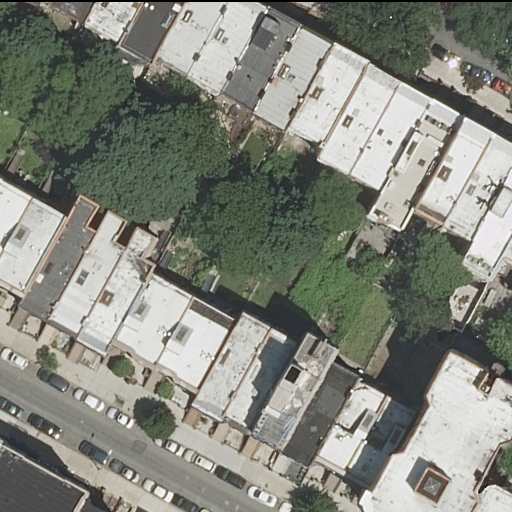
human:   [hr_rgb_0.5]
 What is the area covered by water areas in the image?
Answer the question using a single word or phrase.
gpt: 0m2

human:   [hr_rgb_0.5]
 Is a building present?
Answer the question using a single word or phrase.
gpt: yes

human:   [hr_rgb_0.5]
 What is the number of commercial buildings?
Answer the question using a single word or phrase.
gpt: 0

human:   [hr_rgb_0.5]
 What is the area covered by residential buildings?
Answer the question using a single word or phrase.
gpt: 3814m2

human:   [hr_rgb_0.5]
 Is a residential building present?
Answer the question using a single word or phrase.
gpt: yes

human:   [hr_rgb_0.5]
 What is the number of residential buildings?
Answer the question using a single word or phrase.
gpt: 34

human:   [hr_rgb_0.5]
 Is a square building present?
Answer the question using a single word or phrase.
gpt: no

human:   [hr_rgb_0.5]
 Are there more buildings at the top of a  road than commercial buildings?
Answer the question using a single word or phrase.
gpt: yes

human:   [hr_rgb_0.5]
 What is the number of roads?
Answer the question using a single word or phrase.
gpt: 2

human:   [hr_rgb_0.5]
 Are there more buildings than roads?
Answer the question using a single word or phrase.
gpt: yes

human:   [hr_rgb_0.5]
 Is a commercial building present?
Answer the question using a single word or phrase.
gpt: no

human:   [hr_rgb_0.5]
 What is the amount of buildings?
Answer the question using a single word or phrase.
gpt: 34

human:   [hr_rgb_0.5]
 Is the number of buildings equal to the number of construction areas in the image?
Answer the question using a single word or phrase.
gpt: no

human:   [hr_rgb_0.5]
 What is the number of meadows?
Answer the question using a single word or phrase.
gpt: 0

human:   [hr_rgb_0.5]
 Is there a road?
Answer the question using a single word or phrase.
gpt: yes

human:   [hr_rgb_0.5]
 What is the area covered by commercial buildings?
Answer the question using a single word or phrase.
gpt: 0m2

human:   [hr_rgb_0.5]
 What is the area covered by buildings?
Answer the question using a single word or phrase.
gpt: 3814m2

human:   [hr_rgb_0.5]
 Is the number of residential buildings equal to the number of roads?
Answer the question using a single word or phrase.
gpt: no

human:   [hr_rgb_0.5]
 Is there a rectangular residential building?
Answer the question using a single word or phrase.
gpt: yes

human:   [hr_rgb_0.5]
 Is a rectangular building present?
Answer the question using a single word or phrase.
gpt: yes

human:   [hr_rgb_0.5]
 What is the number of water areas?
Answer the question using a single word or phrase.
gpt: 0

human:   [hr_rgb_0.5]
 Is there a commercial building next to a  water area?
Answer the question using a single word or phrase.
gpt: no

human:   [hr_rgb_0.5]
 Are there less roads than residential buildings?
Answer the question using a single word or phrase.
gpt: yes

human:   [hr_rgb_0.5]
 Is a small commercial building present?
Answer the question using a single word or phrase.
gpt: no

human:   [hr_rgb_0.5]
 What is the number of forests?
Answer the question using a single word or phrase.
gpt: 0

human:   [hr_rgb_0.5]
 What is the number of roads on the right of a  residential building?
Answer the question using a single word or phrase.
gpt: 2

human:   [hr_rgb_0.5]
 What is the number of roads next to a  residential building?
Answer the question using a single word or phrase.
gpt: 2

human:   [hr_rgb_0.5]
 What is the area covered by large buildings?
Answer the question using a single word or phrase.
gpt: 0m2

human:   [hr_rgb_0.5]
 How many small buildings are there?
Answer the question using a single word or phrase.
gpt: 12

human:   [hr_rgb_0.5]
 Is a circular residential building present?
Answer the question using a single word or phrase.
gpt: no

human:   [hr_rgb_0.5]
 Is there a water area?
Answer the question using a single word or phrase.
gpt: no

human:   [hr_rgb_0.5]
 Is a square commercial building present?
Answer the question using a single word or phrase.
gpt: no

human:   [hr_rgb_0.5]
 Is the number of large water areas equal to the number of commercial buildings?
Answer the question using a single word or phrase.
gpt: yes

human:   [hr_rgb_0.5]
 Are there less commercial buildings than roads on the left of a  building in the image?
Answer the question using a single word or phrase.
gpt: yes

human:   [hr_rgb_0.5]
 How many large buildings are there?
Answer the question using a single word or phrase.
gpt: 0

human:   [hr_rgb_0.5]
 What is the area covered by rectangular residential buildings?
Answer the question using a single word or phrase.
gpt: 2661m2

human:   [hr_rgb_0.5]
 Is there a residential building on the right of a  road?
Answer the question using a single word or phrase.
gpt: yes

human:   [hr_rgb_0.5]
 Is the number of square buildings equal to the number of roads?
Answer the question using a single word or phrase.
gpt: no

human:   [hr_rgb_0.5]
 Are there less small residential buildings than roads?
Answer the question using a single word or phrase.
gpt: no

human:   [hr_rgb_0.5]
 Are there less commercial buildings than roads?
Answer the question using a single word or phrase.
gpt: yes

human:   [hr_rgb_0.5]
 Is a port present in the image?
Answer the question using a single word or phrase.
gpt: no

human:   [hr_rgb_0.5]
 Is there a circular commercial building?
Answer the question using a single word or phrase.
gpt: no

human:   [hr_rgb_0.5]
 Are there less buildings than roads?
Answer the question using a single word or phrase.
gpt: no

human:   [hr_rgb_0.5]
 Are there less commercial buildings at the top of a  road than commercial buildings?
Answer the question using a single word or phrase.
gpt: no

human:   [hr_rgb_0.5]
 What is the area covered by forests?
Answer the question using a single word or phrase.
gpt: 0m2

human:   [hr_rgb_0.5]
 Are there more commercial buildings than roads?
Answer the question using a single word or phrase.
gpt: no

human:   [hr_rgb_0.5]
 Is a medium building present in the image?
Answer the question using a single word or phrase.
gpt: yes

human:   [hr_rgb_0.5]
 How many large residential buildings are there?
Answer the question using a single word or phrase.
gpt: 0

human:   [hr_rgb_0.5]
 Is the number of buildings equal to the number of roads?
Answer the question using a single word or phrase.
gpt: no

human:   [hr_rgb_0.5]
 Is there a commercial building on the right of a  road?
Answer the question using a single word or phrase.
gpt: no

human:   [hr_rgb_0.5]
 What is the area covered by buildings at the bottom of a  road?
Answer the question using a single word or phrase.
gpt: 3083m2

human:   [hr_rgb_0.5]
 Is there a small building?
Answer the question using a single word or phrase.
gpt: yes

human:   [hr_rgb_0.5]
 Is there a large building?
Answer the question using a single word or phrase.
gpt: no

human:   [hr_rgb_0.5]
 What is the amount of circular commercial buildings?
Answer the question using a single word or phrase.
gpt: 0

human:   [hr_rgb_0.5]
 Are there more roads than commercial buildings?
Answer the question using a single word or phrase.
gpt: yes

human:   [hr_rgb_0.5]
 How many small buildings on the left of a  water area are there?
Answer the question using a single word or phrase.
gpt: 0

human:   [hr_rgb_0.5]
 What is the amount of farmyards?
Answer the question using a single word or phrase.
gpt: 0

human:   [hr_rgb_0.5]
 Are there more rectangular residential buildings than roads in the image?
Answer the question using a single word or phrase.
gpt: yes

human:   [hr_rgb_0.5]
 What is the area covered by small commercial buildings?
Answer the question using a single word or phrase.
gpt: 0m2

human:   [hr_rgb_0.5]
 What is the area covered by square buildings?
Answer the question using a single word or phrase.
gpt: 0m2

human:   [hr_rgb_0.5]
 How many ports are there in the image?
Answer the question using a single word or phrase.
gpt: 0

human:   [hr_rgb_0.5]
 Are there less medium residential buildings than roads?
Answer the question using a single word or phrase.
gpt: no

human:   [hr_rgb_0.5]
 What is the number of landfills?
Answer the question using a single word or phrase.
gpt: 0

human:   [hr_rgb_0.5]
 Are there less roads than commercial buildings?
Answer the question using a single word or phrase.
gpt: no